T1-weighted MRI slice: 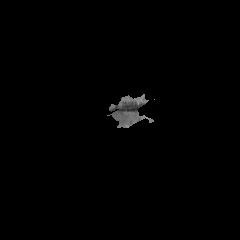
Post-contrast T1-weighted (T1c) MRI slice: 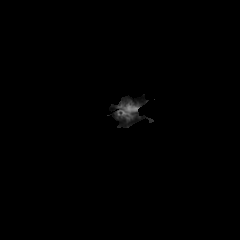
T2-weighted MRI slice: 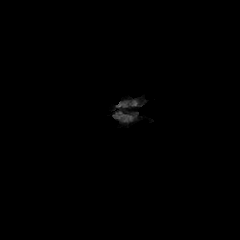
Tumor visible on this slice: no